Field crop: maize
Growth stage: 2
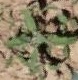
Species: atriplex